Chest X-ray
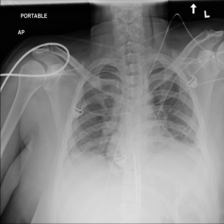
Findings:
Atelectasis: positive
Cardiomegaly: negative
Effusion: negative
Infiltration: positive
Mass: negative
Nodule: negative
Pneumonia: negative
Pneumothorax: negative
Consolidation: negative
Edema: negative
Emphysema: negative
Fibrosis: negative
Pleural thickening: negative
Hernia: negative